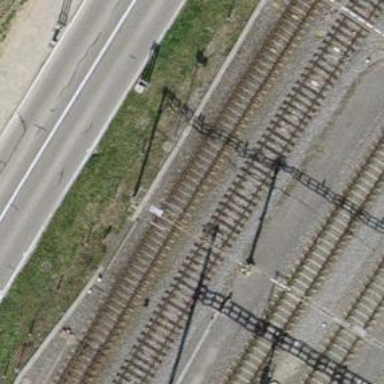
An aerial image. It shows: Single-track electrified railway with contact line.